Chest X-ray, PA view. Patient: 52 years old, sex F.
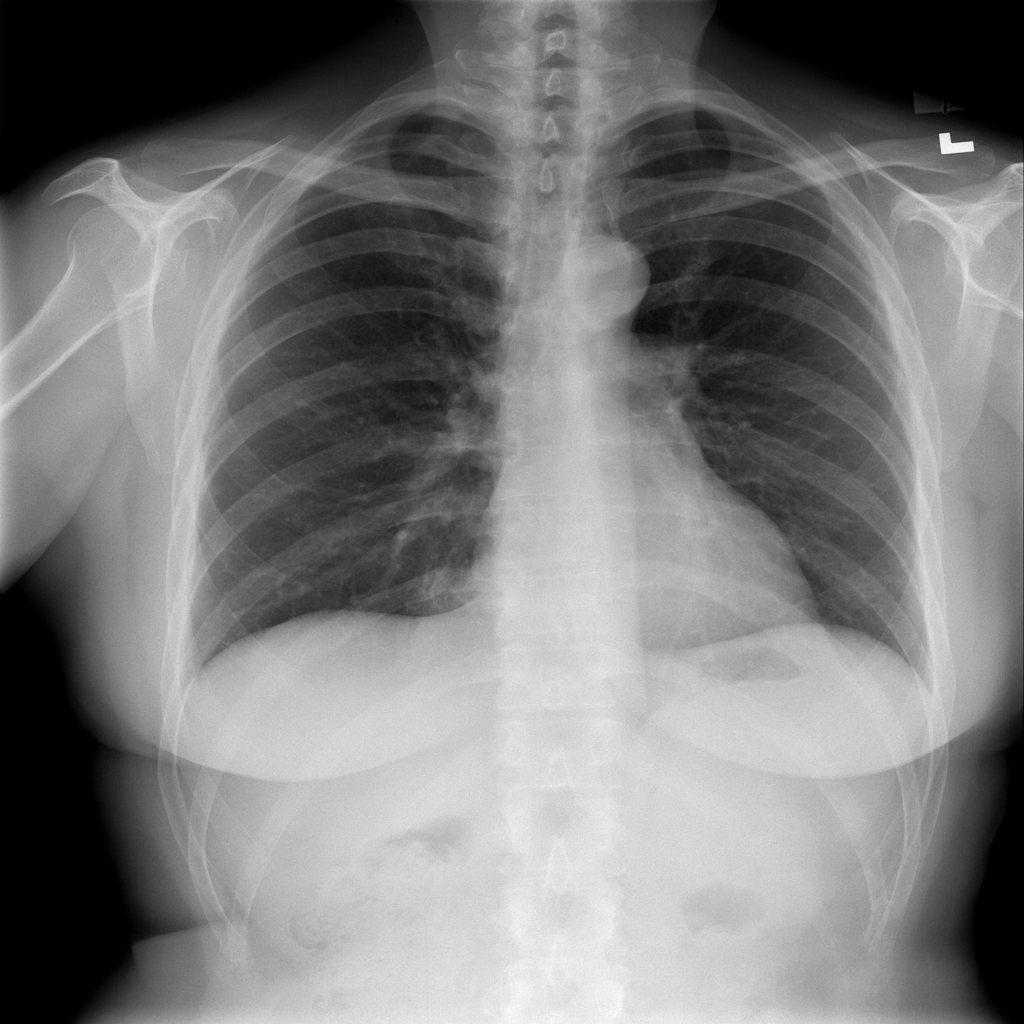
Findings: No Finding